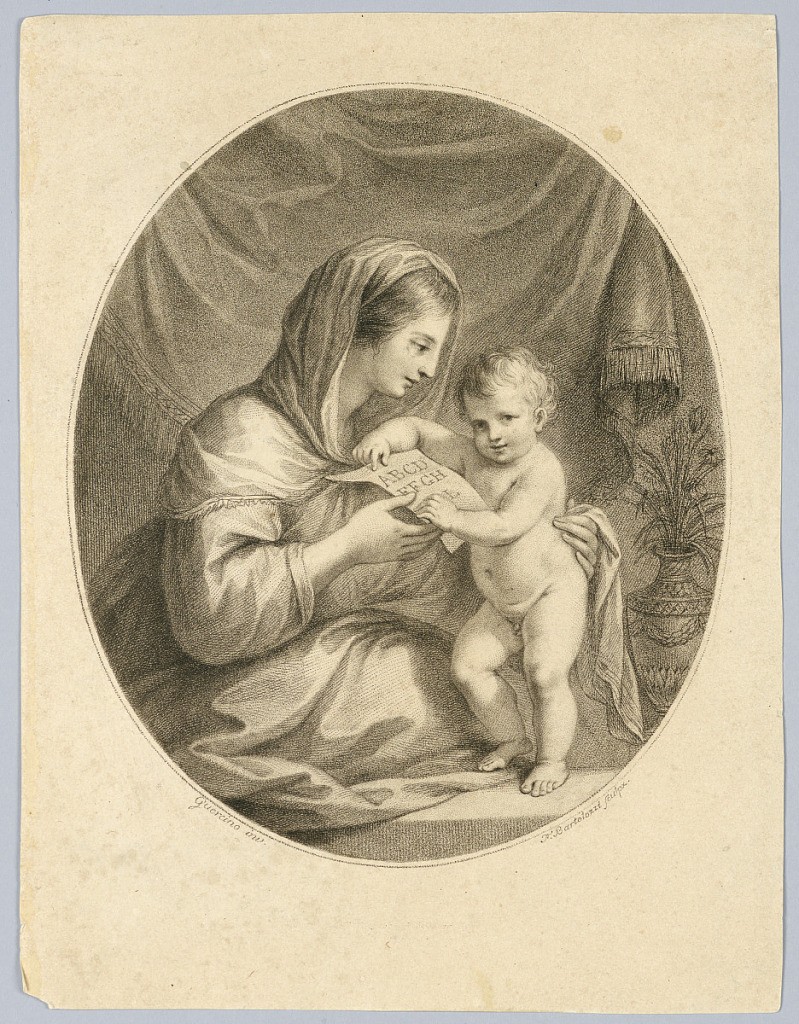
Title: The First Lesson
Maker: Francesco Bartolozzi, Italian, active England, 1727–1815
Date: ca. 1775–1800
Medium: Stipple engraving in brown ink and white paper
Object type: Print
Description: A woman sits before a curtain, facing her child to the right. He stands, supported by her left arm, both holding on to a paper with the beginning of the alphabet on it. Far right, an urn or vase with flowers.